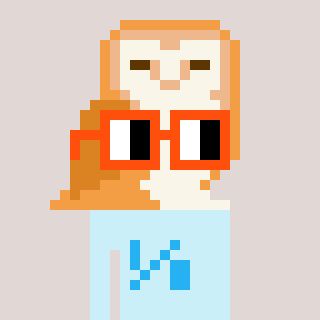
a pixel art character with square orange glasses, a owl-shaped head and a cold-colored body on a warm background